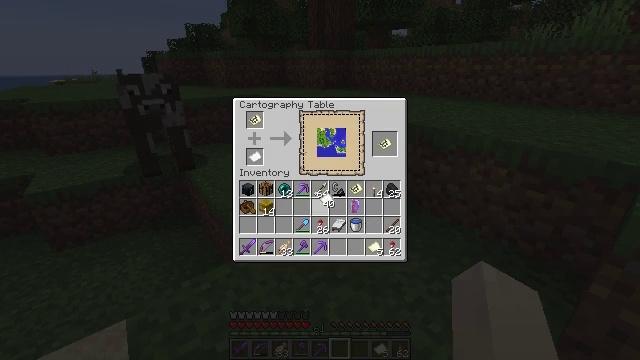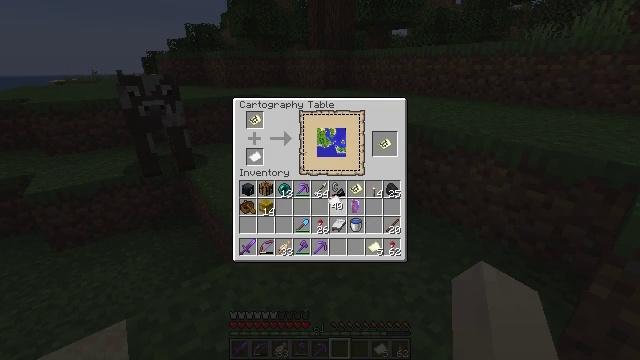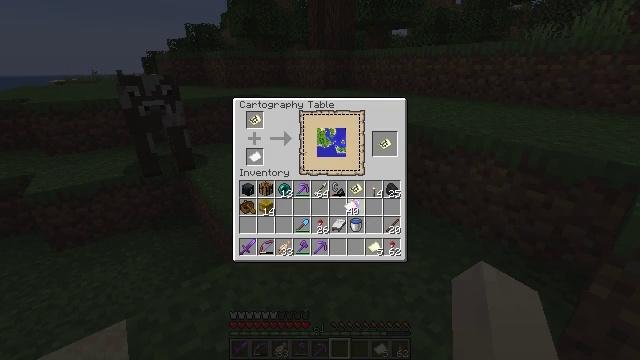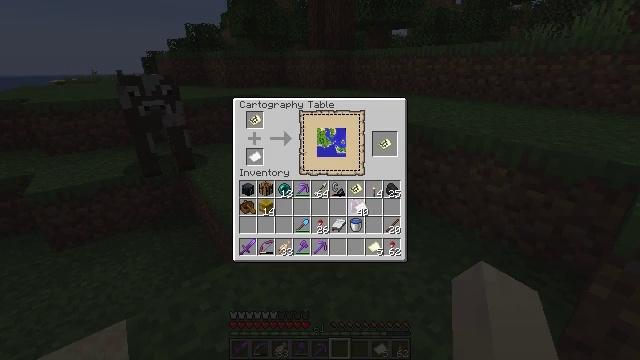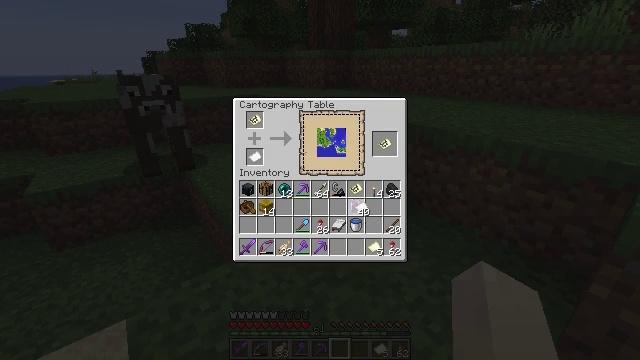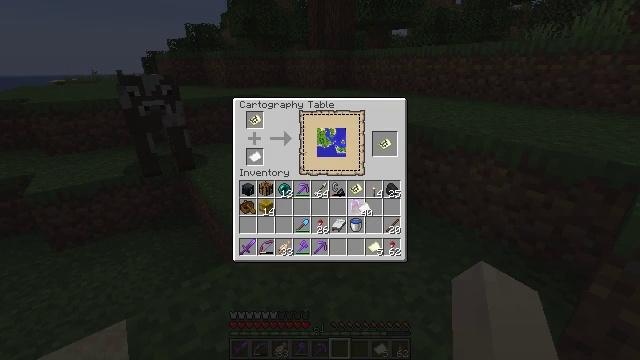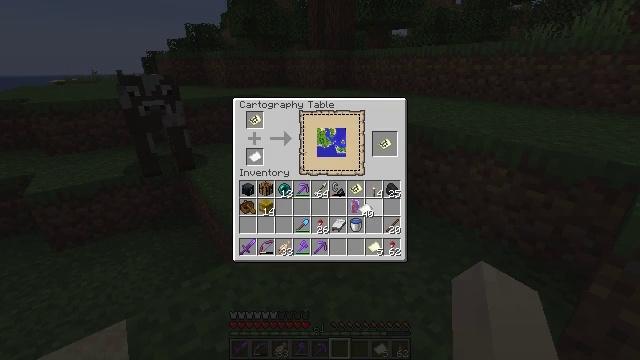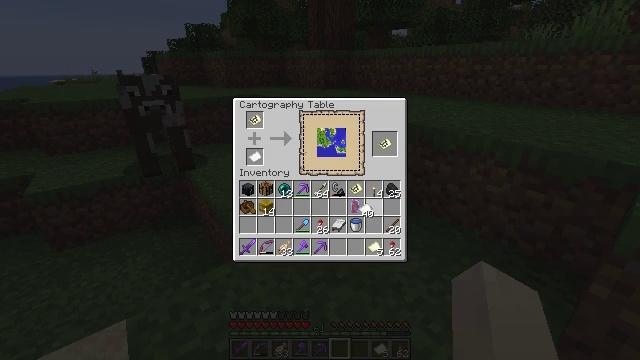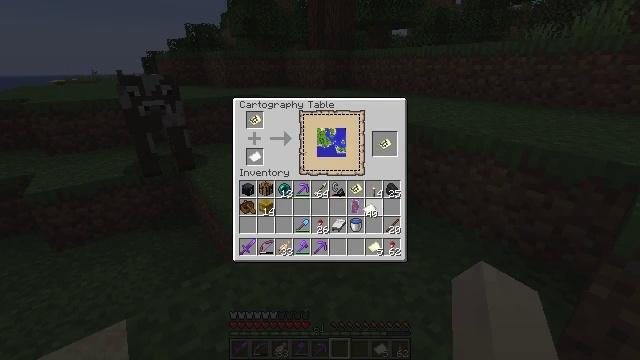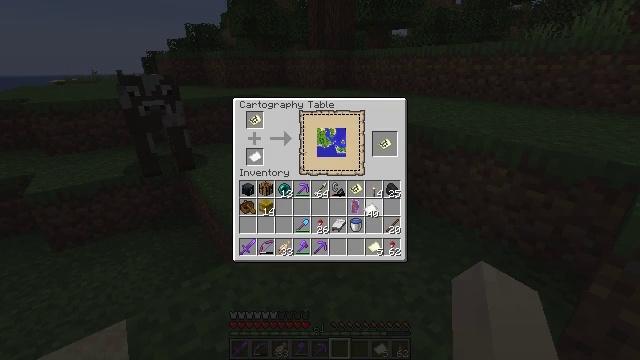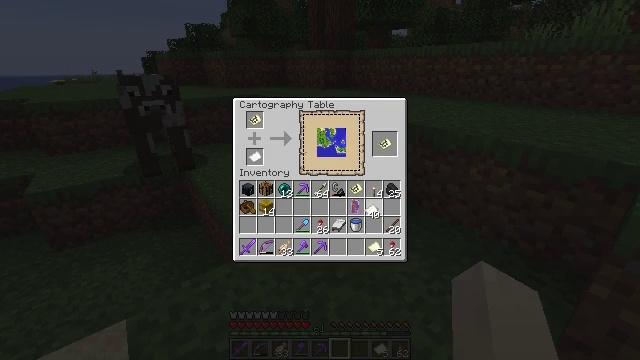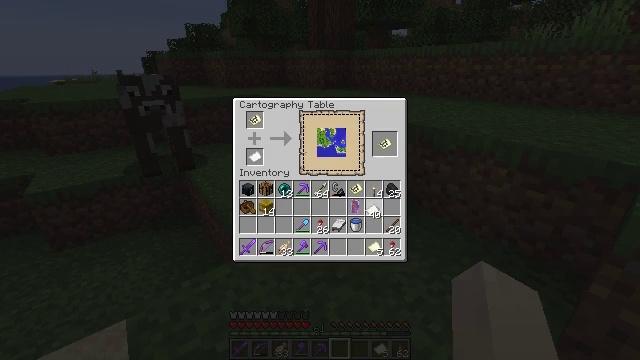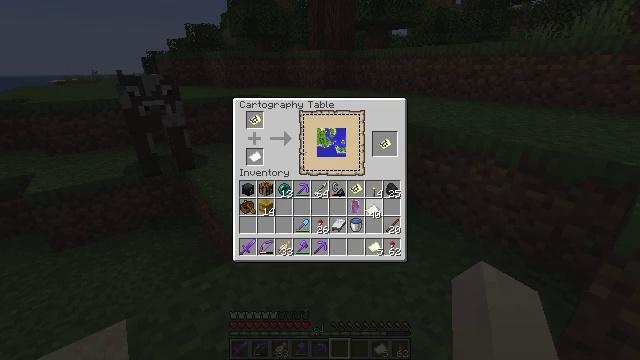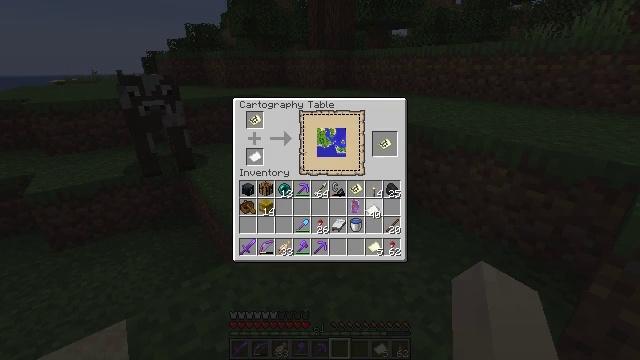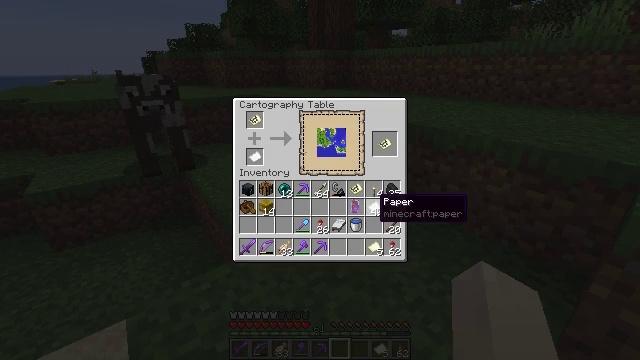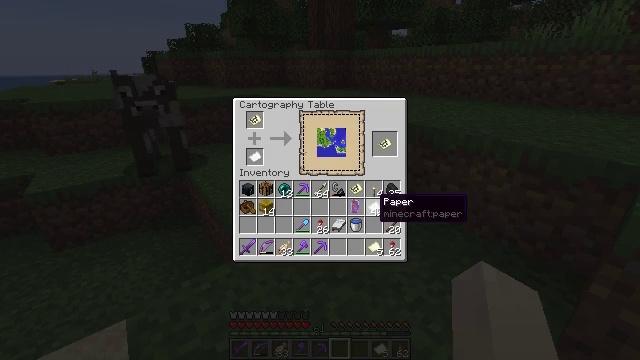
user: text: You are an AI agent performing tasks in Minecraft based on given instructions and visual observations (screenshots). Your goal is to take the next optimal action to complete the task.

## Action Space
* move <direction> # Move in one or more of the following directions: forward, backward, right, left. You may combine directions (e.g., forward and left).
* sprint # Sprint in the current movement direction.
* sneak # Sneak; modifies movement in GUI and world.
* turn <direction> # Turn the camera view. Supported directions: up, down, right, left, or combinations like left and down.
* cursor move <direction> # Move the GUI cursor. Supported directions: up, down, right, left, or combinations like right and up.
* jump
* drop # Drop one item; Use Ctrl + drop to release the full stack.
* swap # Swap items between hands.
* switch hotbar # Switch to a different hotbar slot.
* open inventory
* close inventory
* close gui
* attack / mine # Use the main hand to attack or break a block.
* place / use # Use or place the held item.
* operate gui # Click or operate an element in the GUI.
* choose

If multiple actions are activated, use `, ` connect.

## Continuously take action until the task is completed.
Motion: motion action
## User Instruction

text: Left click on the cartography table to mine it.
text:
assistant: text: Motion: cursor move right
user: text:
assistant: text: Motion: cursor move right
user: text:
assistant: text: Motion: cursor move right
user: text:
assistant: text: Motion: no_op
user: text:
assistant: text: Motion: no_op
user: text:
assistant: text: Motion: no_op
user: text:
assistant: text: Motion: no_op
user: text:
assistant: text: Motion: no_op
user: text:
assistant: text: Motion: no_op
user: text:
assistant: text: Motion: no_op
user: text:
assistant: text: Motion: no_op
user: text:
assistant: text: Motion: operate gui
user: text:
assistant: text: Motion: operate gui
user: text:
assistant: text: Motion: no_op
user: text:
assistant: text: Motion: no_op
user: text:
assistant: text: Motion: no_op
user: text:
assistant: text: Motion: no_op
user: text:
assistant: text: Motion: no_op
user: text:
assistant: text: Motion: no_op
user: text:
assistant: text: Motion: no_op
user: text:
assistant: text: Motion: cursor move up
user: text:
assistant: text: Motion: sneak, cursor move up
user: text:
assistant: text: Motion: sneak, cursor move up
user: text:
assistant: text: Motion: sneak
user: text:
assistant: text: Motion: sneak
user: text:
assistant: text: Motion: sneak
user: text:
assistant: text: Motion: sneak
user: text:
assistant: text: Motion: sneak
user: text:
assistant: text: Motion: sneak
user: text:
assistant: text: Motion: sneak